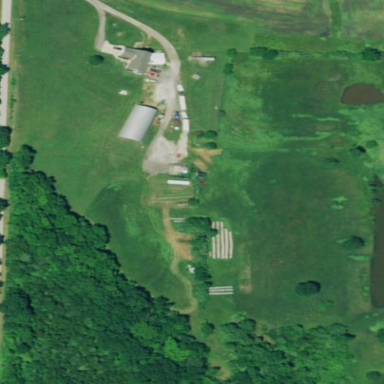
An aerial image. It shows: Farmyard area.